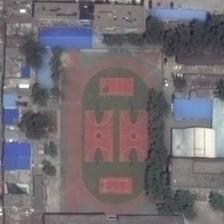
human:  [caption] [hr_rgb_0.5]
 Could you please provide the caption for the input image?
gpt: a playground with two basketball fields in it is surrounded by many green trees and many buildings .

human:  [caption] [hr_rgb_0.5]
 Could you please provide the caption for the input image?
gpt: a playground with two basketball fields in it is surrounded by some trees and many buildings .

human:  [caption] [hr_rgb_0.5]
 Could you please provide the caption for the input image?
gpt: some buildings and green plants are around a playground with two basketball fields in it .

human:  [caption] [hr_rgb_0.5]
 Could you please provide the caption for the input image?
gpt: this playgound including two basketball courts is surrounded by some small blue houses .

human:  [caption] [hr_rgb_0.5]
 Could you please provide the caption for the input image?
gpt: a playground with two basketball fields in it is surrounded by some trees and many buildings .